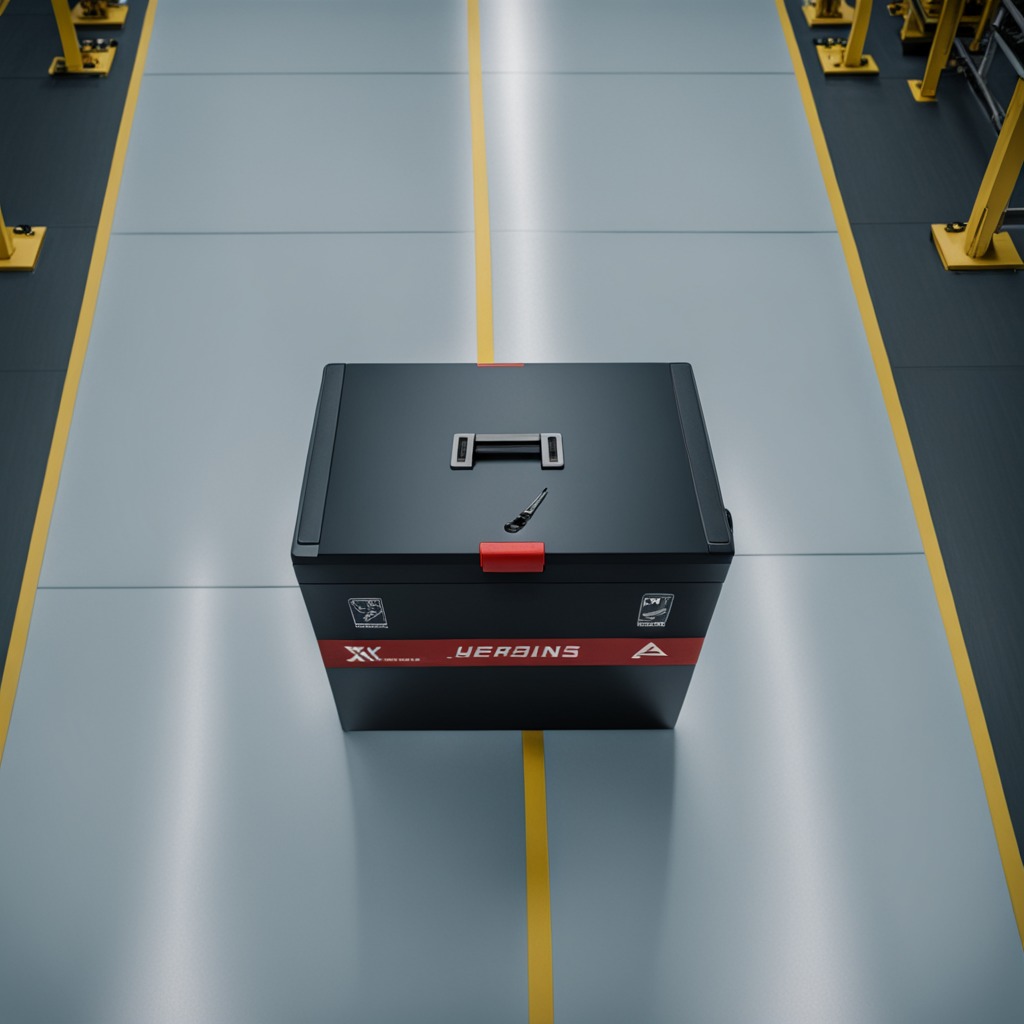
A utility knife is lying on the toolbox surface.